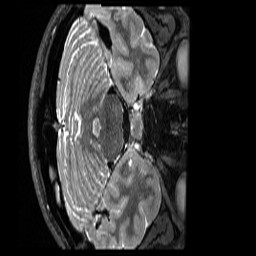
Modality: T2w
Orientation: axial
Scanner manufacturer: siemens
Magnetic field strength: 3 T
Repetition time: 3.2 s
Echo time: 0.563 s